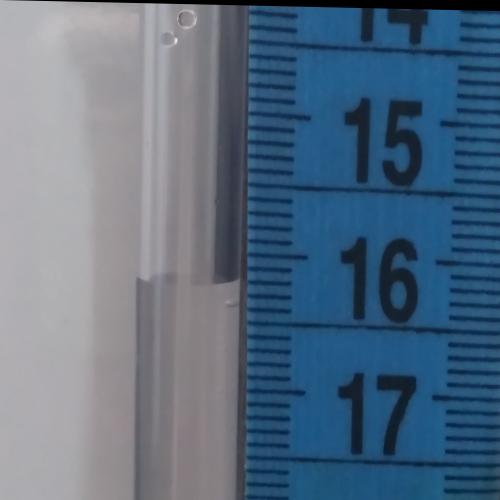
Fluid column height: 16.2 cm